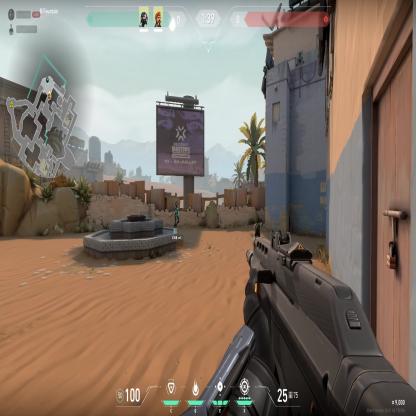
Label: teammate